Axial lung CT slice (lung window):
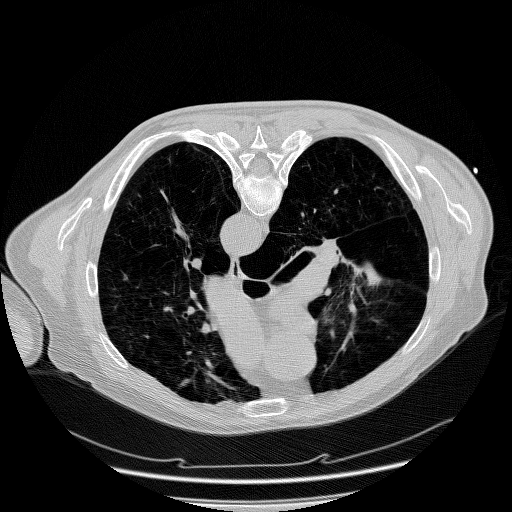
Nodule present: no